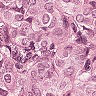
Metastatic tissue present: yes